Question: I have a html, css question.
I'd like to make child div horizontally scrollable but parent window unscrollable.
Currently, the following is the code.
'''
<div id="parent">
<div id="div1">
...
</div>
<div id="div2" style="overflow-x:scroll; width:2000px">
<img src="1.png"/>
<img src="2.png"/>
<img src="3.png"/>
<img src="4.png"/>
<img src="5.png"/>
<img src="6.png"/>
<img src="7.png"/>
</div>
</div>
'''
But when scroll div2, it will make the whole window to scroll.
The following is the schematic diagram.

Anyone has any idea?
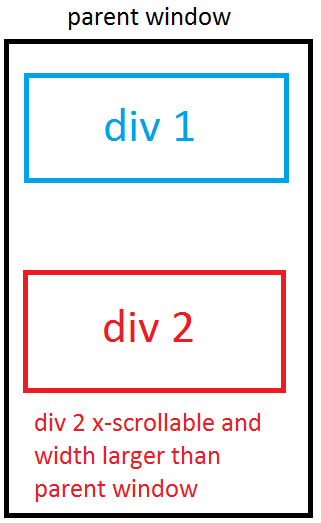
Answer: To make it overflow, the content must be larger than the div, not the div itself. and to be able to make it inline, you must use 'display:inline-block' and 'white-space: nowrap'. Let me know if you have concerns.
Check out the fiddle below.
## Fiddle
'''
#div2{
display:inline-block;
white-space: nowrap;
}
'''